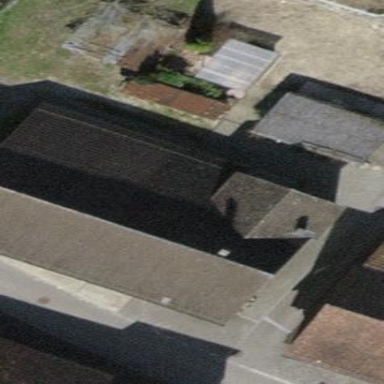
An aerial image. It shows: Building.